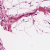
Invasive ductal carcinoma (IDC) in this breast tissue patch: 0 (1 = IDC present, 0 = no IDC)